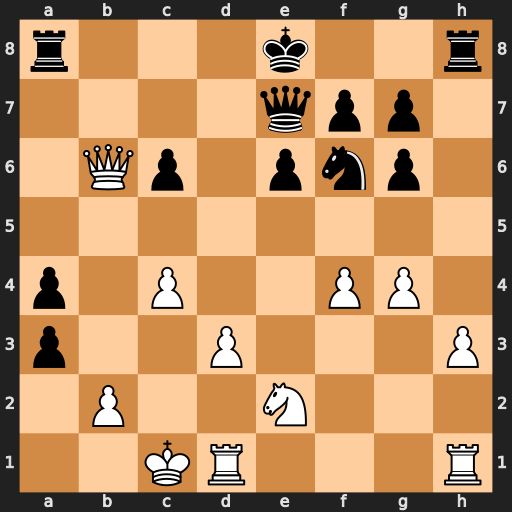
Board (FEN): r3k2r/4qpp1/1Qp1pnp1/8/p1P2PP1/p2P3P/1P2N3/2KR3R
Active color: w
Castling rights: kq
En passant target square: -
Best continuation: Qxc6+ Kf8 Qxa8+